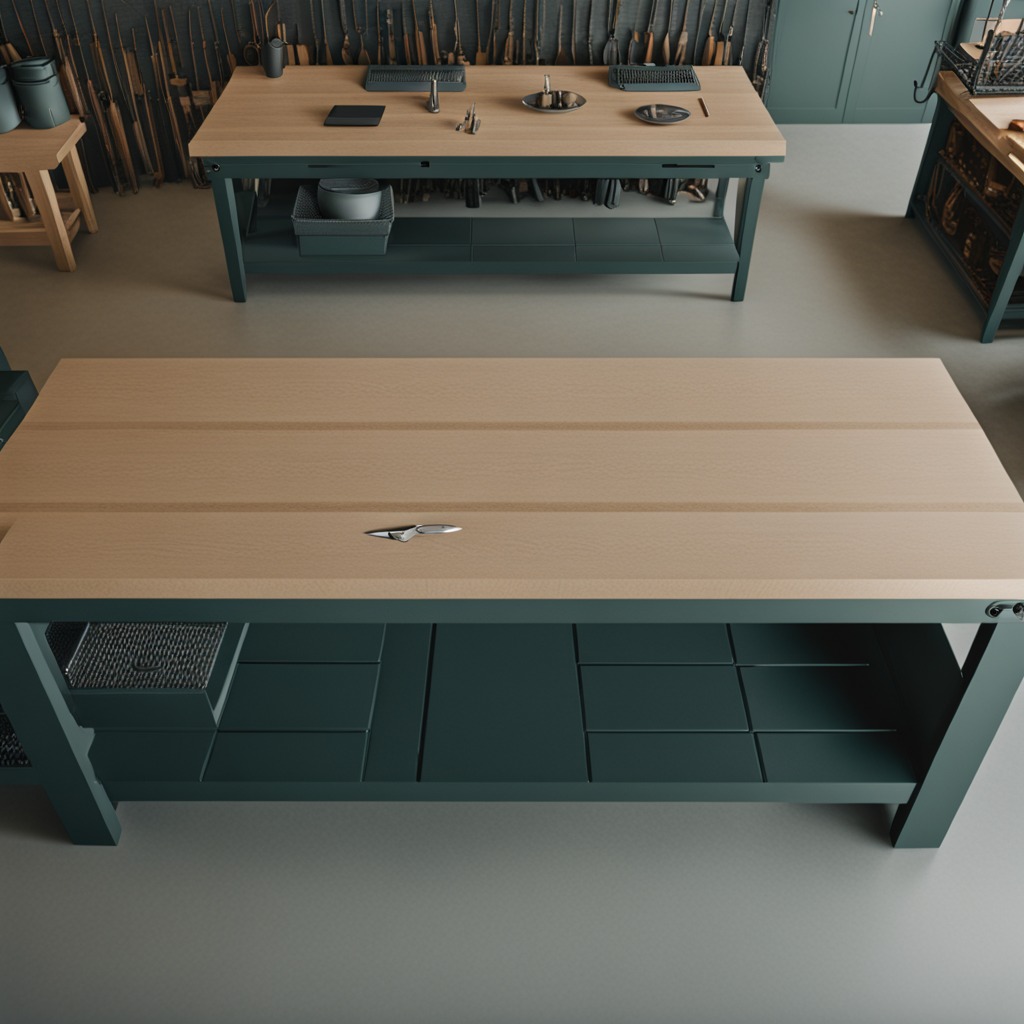
A utility knife is lying on the workbench inside a coastal fishing gear workshop.